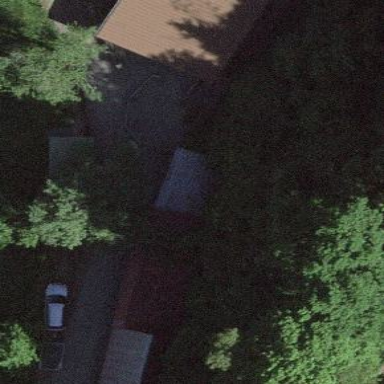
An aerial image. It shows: Barn.